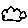
Label: cloud